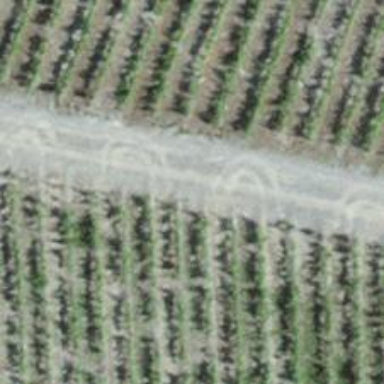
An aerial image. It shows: Track with grade1 tracktype.